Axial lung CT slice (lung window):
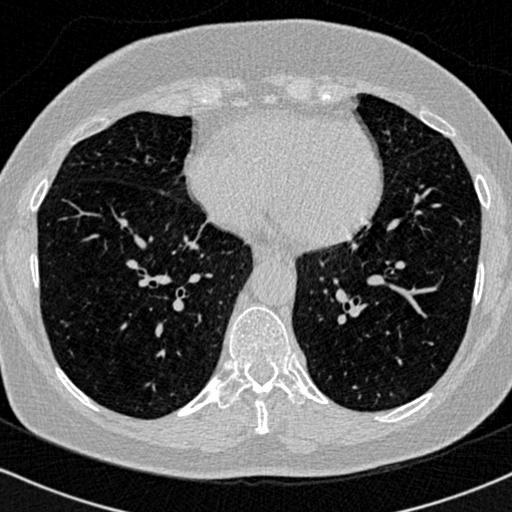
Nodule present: no